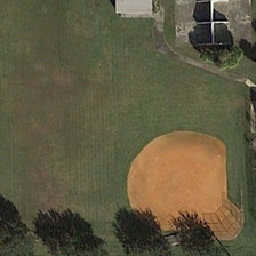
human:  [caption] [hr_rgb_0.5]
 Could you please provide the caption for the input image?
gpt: thare is a reflection of the fence on the infield of baseball field .

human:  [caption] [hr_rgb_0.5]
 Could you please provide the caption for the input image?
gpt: a baseball field with some trees and a grey block .

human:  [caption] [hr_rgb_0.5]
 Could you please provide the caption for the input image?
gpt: there is a baseball field lying on the lawn with trees and houses around .

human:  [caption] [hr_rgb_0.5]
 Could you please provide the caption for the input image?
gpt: a baseballfield is on a large vacant lawn .

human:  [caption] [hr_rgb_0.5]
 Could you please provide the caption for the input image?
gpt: a baseball field is near four green trees in a line .